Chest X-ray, AP view. Patient: 35 years old, sex F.
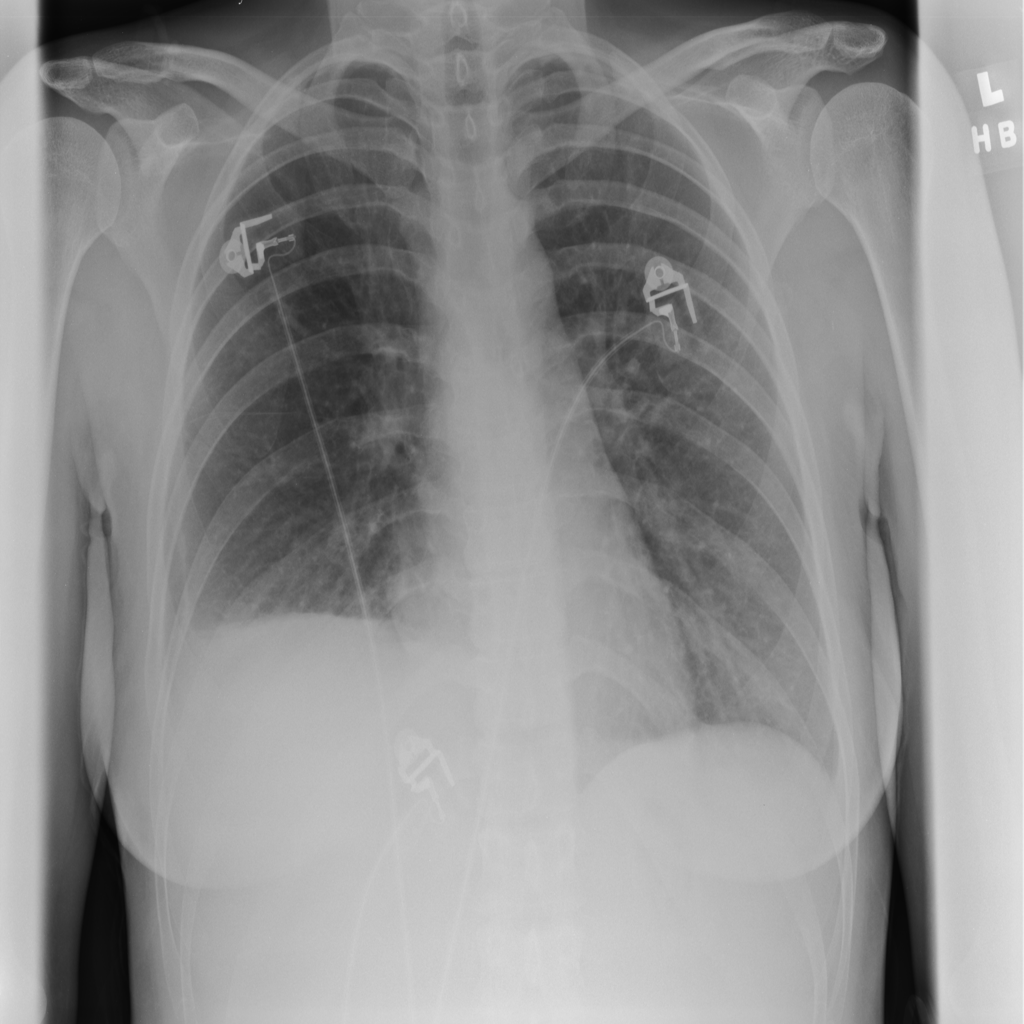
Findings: Effusion